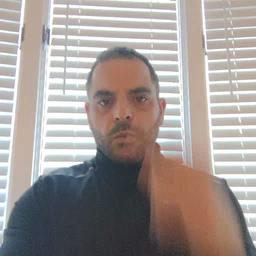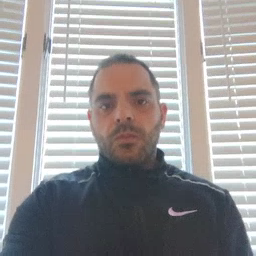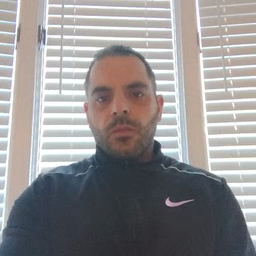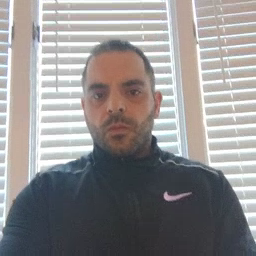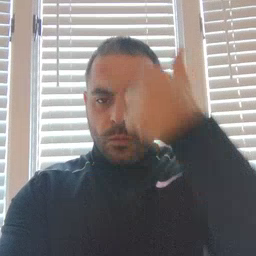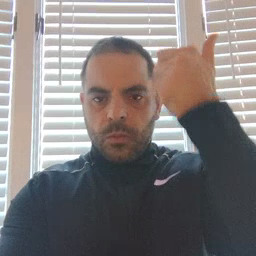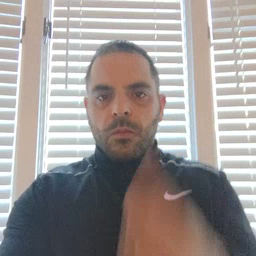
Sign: because